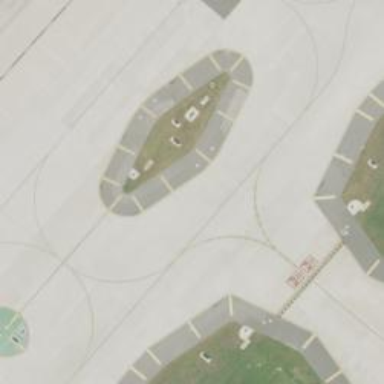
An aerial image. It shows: Image of taxiway at airport.